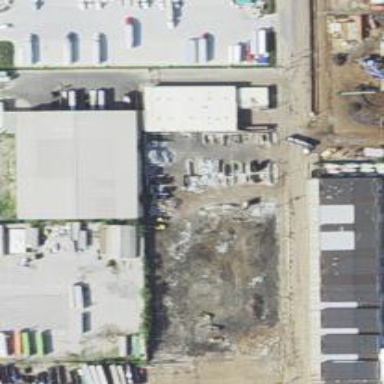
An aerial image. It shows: Industrial building.